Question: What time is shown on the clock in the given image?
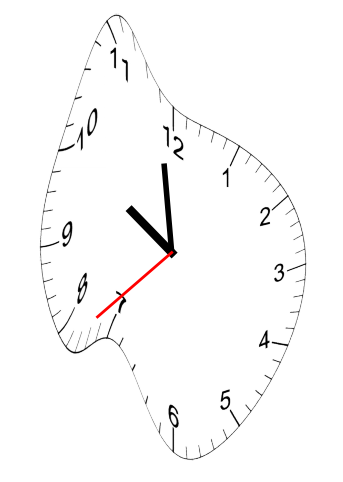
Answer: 09:58:38